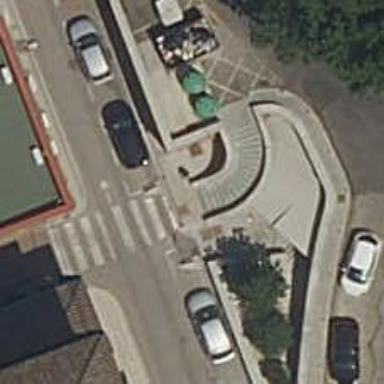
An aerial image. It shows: Footway surfaced with paving stones.